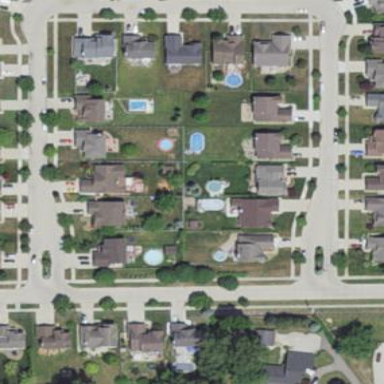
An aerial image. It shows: Residential area composed of single-family homes.